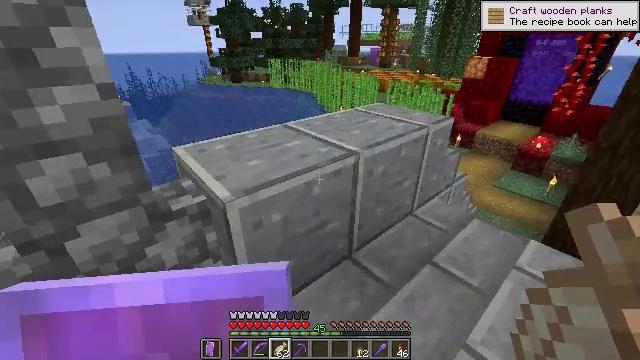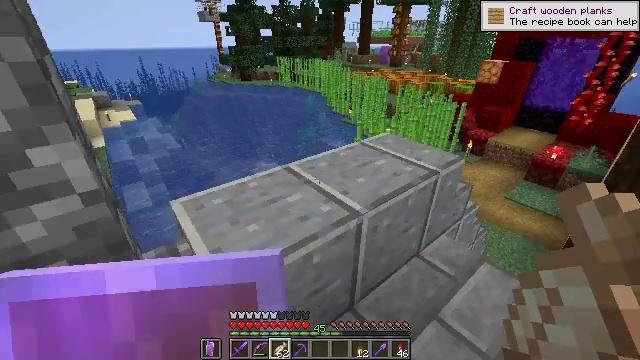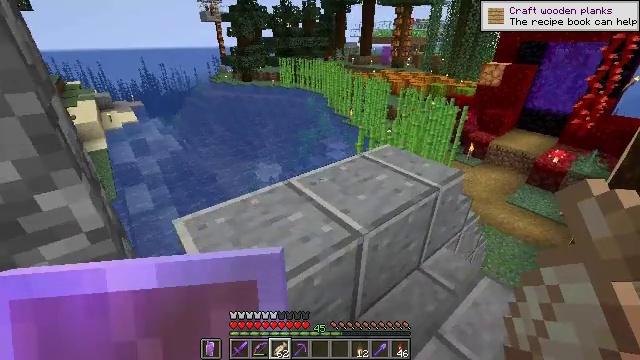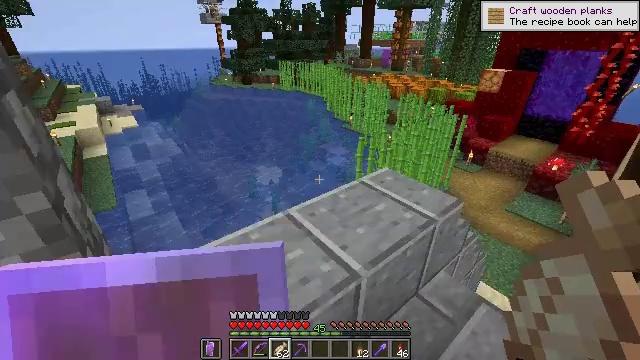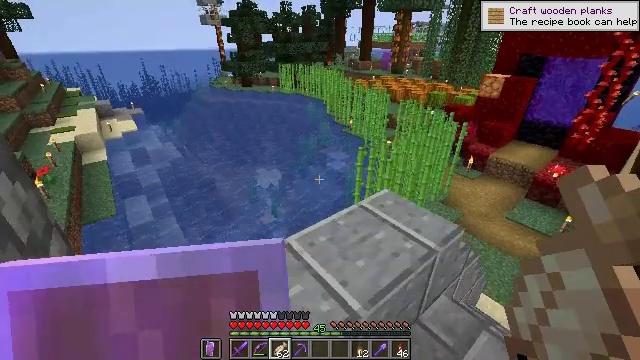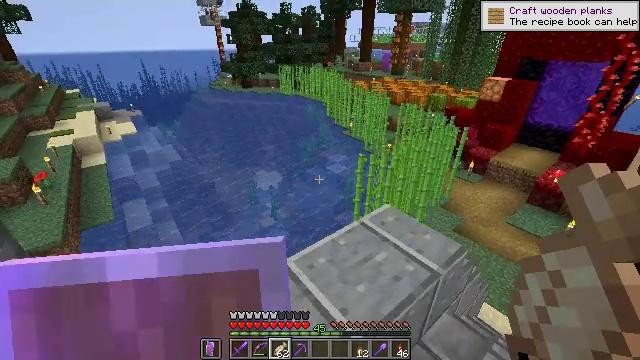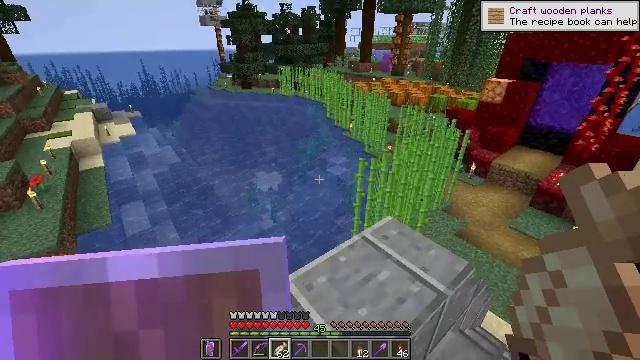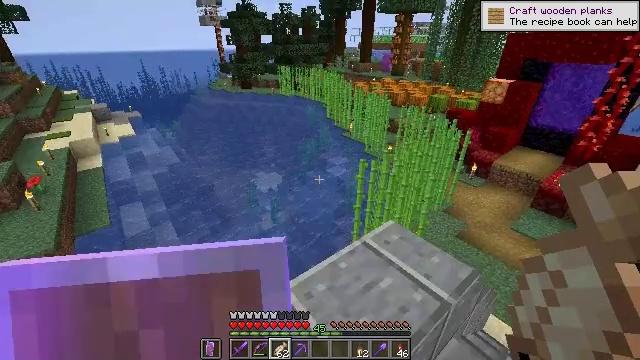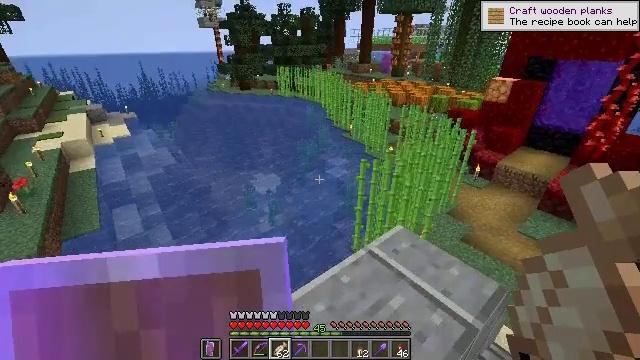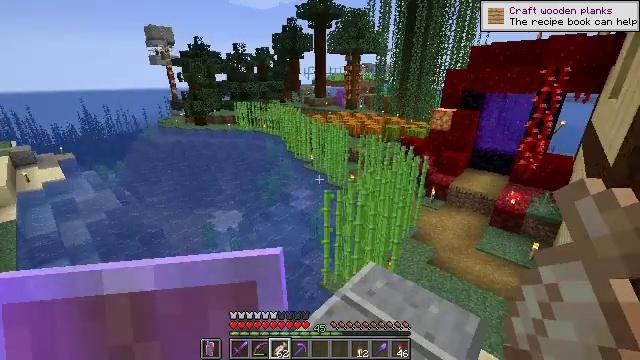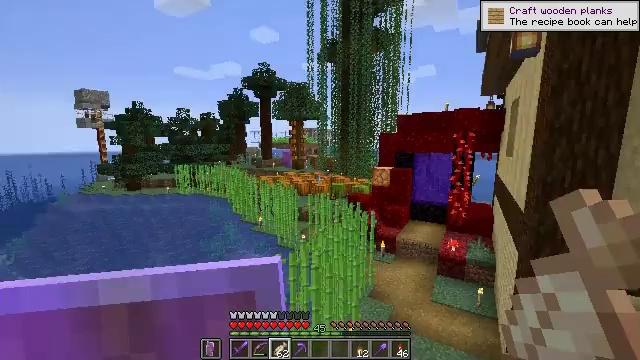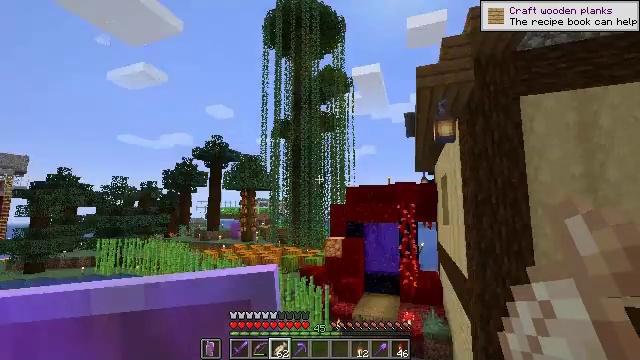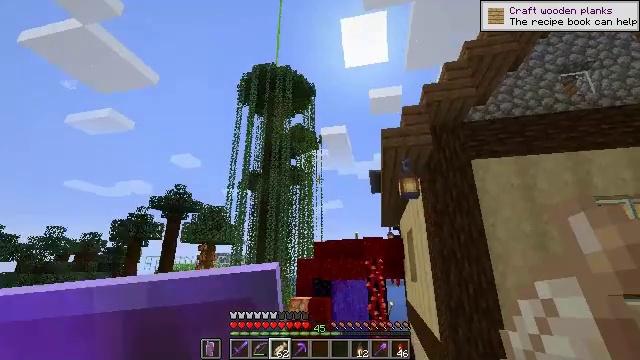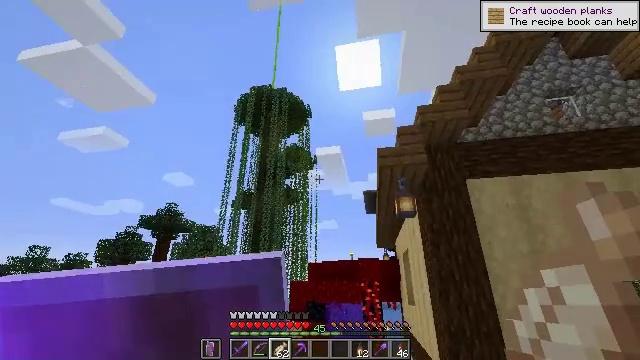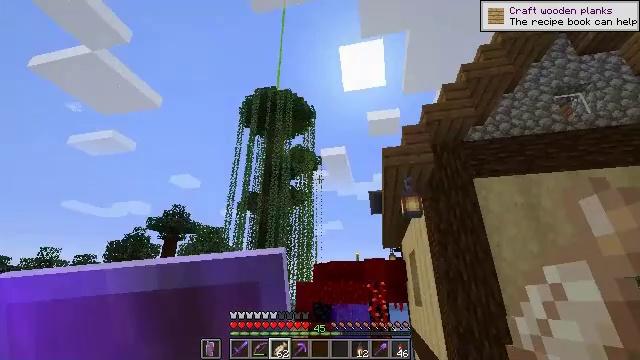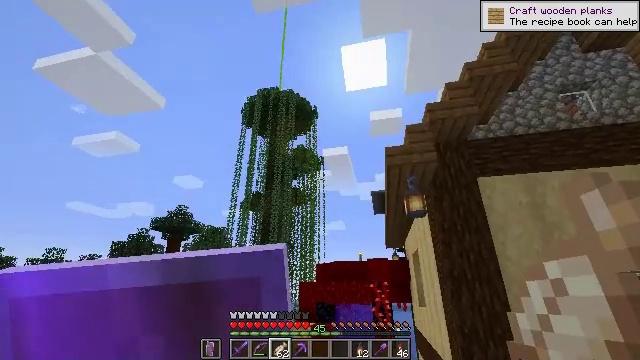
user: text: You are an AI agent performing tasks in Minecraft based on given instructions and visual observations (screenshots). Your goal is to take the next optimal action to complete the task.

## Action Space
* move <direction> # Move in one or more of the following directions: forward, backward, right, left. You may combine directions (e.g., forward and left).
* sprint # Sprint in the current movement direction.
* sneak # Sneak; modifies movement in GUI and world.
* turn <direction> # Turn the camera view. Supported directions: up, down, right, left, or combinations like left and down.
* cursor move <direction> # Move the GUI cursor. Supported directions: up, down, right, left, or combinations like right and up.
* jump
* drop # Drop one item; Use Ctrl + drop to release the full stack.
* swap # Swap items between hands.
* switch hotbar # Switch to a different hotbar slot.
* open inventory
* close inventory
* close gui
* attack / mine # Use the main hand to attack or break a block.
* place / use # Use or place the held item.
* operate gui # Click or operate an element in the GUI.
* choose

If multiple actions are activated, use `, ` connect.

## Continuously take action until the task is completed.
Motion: motion action
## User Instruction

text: Destroy the spruce leaves to get sticks and saplings.
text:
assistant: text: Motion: move forward, turn left and down, jump
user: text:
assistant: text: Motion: move forward, jump
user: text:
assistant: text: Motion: move forward, jump
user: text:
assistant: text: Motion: move forward, jump
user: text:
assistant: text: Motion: move forward, jump
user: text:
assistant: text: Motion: move forward
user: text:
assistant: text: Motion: move forward
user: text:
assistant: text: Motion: move forward
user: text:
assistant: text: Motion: move forward, turn right and up
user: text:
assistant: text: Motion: turn right and up
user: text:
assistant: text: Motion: turn right and up
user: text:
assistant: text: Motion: turn right and up
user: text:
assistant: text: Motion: turn right and up
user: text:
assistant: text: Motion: turn left
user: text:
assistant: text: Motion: no_op
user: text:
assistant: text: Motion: no_op
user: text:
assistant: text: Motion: no_op
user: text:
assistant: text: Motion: no_op
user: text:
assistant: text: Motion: no_op
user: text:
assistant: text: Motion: no_op
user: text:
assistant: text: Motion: no_op
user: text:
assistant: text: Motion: no_op
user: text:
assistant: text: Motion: no_op
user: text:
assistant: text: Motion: no_op
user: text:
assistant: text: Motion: turn left and down
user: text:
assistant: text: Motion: turn left and down
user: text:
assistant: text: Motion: turn left and down
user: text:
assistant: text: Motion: turn left and down
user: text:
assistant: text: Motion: no_op
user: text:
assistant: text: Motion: no_op